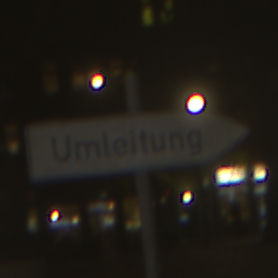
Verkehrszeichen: UmleitungswegweiserRechtsweisend
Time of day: Night
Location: Outdoor (Urban)
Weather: Clear
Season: NotSpecified
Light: Artificial